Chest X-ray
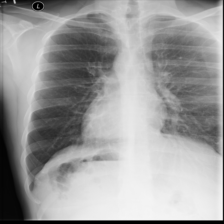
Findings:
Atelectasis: negative
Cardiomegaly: negative
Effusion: negative
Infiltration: positive
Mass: negative
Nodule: negative
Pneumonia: negative
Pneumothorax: negative
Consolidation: negative
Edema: negative
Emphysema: negative
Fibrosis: negative
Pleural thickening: negative
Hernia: negative